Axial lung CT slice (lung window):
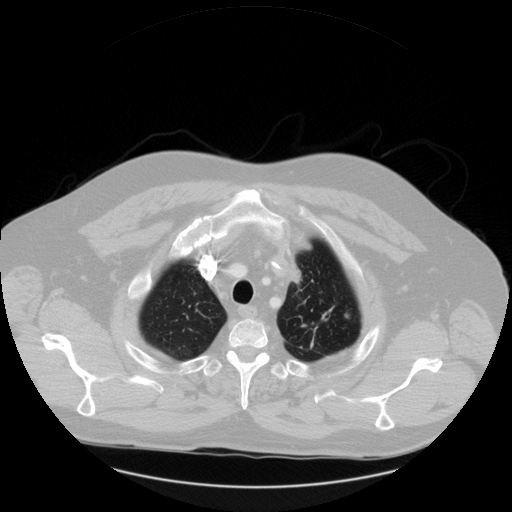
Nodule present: yes
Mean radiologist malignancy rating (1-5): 4.5